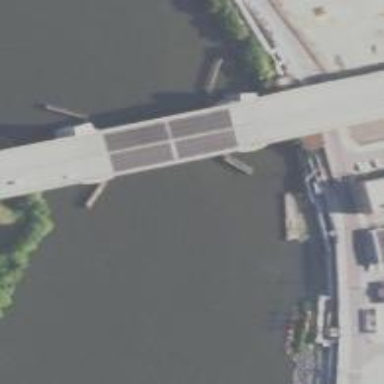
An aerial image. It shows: Primary highway on movable bascule bridge.